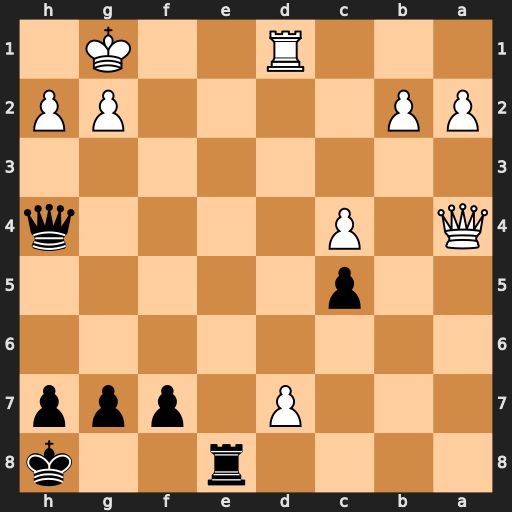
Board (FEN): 4r2k/3P1ppp/8/2p5/Q1P4q/8/PP4PP/3R2K1
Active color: b
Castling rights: -
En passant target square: -
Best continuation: Re1+ Rxe1 Qxe1#